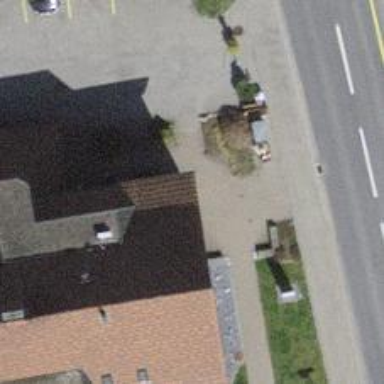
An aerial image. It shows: Veterinary facility.